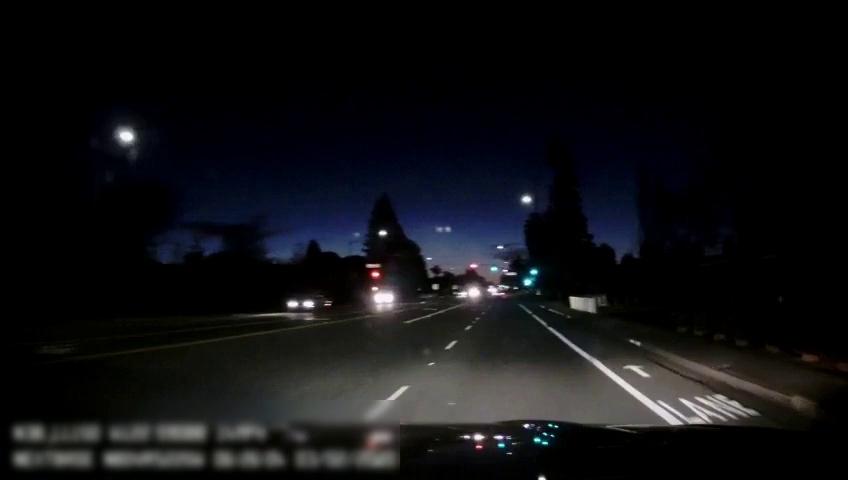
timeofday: Night
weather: Other
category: Drivable Space
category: Vehicles | Car
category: Vehicles | Car
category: Lanes | Current Lane
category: Lanes | Current Lane
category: Lanes | Alternate Lane
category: Lanes | Opposite Lane
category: Lanes | Opposite Lane
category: Traffic | Signs
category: Traffic | Signs